Question: We are running Cruise Control 1.5.7256.1 and using it to do builds using Nant and Nantcontrib. The builds are failing and succeeding correctly, but when they fail the related error messages are being shown on the CCNet Build Report page. See image below

The build errors can be seen on the View Build Log page, but they aren't making it through to the Build Report page. The build itself is pretty simple, it's just a Nantcontrib msbuild element that builds a .Net 3.5 .sln file.
Any ideas?
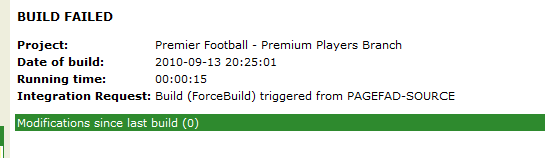
Answer: Did you check the dashboard.config file? In this file you can add/delete xsl log parsers in the xslfileNames section like this :
'''
<buildPlugins>
<buildReportBuildPlugin>
<xslFileNames>
<xslFile>xsl\header.xsl</xslFile>
<xslFile>xsl\compile.xsl</xslFile>
<xslFile>xsl\compile-msbuild.xsl</xslFile>
<xslFile>xsl\unittests.xsl</xslFile>
<xslFile>xsl\MsTestSummary.xsl</xslFile>
<xslFile>xsl\modifications.xsl</xslFile>
</xslFileNames>
</buildReportBuildPlugin>
<...>
</buildPlugins>
'''
If you want Nant outputs in your report, you must have the xsl\compile.xsl line.
You have a similar section in the server/ccnetservice.exe.config which is used for emails.
If you change something in webdashboard.config, you'll have to restart the whole iis to see the modifications.